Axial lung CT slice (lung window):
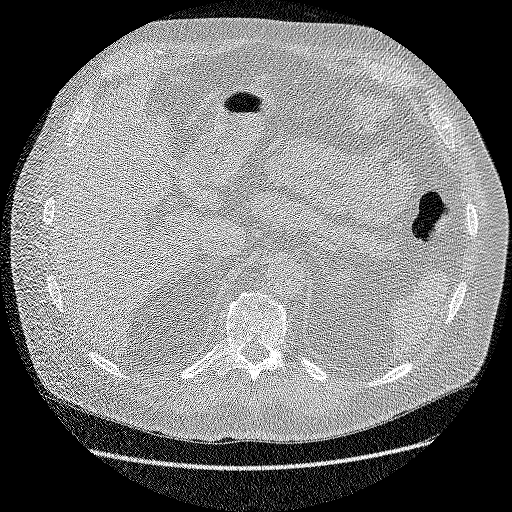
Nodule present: no